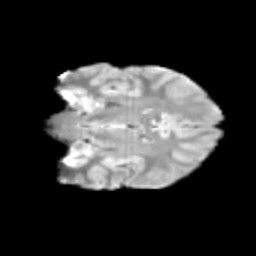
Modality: T2w
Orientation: coronal
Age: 12
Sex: male
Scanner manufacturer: siemens
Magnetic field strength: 3 T
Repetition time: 3.8 s
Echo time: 0.07 s